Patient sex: M
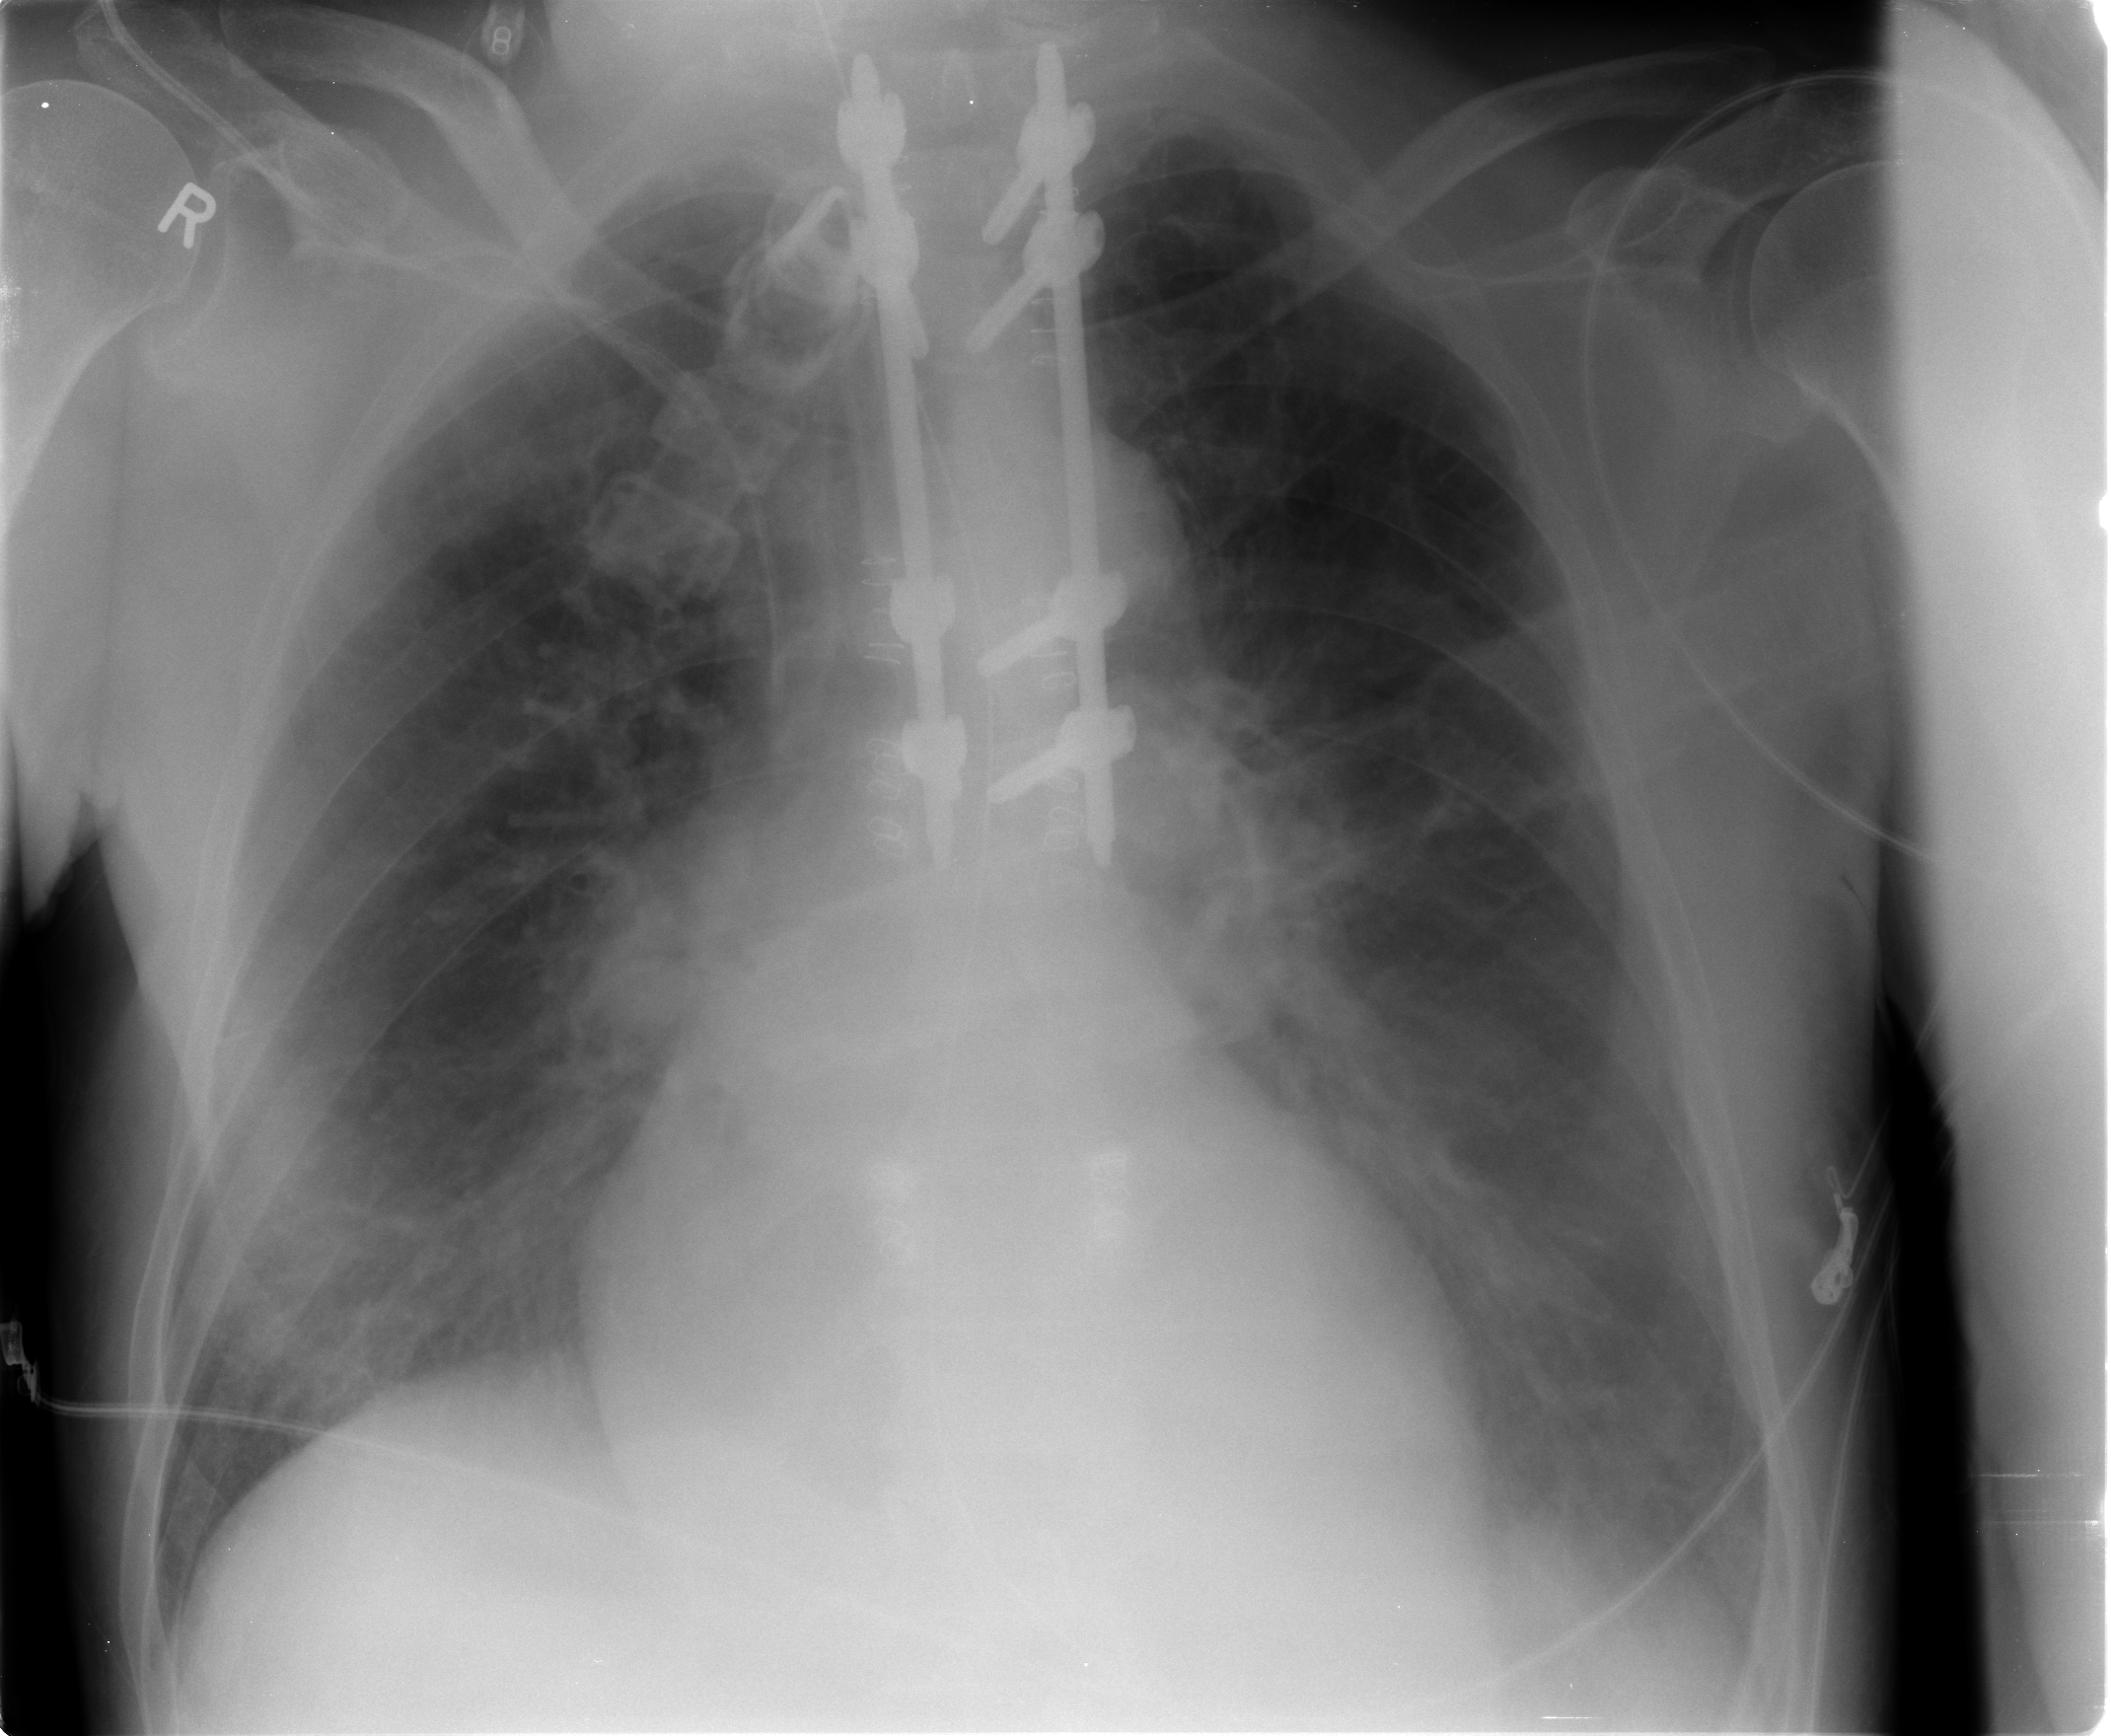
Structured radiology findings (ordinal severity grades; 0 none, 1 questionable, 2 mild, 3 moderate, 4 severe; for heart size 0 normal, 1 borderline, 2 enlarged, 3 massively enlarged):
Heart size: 0
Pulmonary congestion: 3
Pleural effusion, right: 2
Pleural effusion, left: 2
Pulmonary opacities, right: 2
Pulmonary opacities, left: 2
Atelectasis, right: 3
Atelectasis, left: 3